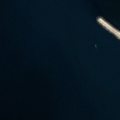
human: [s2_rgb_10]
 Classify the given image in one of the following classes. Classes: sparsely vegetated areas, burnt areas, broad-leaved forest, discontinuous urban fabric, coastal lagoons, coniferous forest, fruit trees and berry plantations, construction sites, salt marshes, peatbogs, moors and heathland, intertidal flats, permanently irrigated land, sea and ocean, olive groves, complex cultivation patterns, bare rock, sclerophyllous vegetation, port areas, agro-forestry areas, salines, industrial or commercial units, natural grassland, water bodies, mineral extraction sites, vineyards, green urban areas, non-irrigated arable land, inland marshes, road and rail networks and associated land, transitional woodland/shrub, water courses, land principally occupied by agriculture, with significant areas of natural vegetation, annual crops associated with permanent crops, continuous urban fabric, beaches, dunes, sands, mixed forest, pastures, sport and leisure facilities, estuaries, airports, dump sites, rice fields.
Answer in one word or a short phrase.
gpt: port areas, sea and ocean